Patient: sex M, age 60
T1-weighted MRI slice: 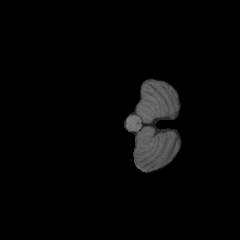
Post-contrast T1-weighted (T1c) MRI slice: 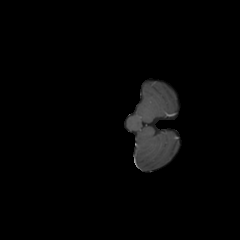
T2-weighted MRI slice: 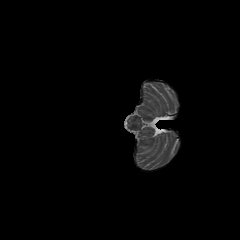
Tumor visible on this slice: no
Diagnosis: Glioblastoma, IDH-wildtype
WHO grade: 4